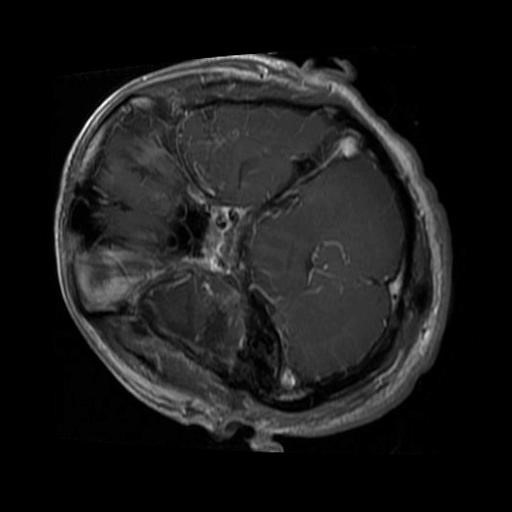
Label: brain_glioma